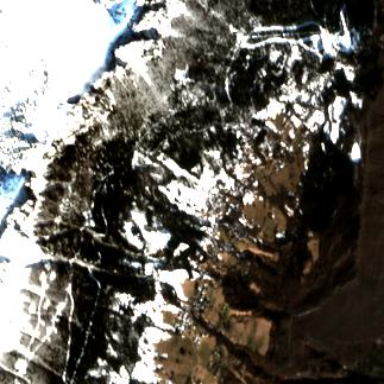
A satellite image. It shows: Area designated for winter sports.